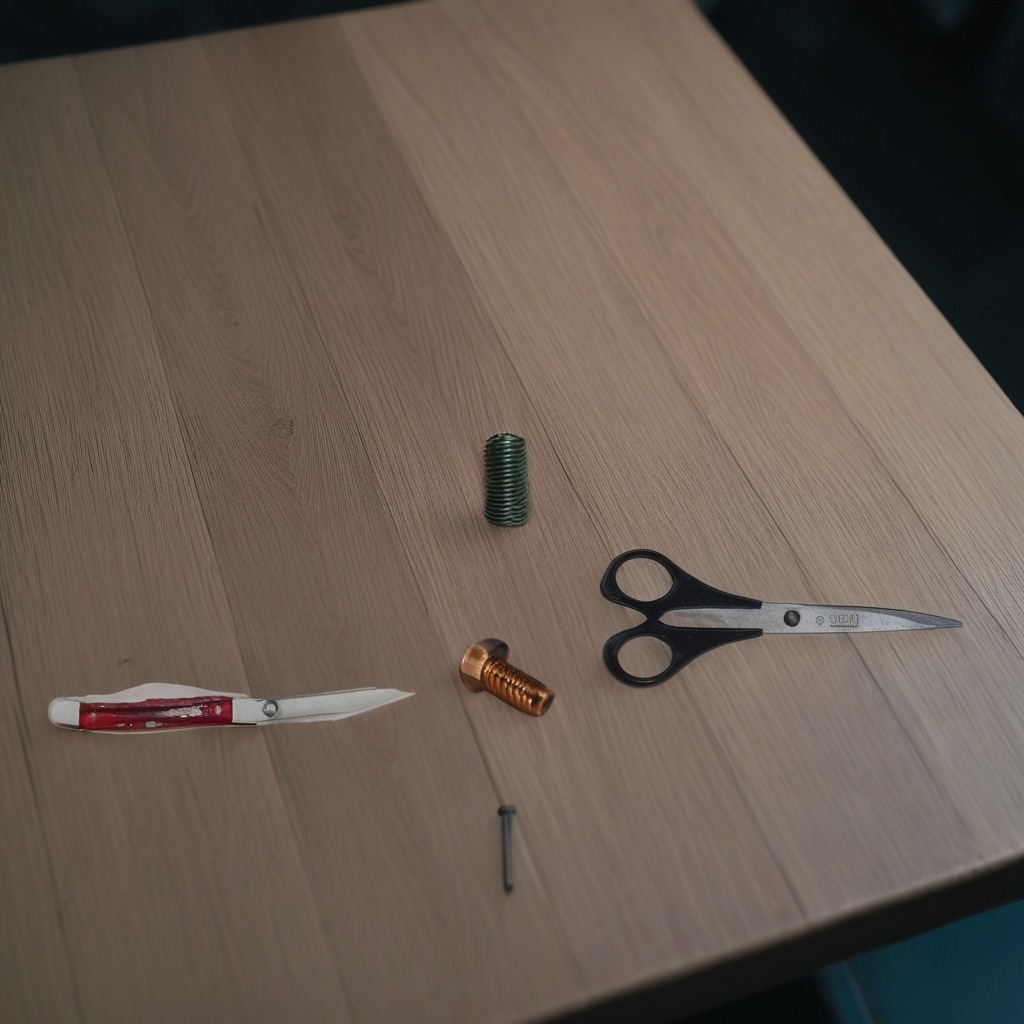
A utility knife, a metal machine screw, an iron nail, a coiled metal spring, and a pair of scissors are lying on a old table with faint burn marks in a small garage at twilight.